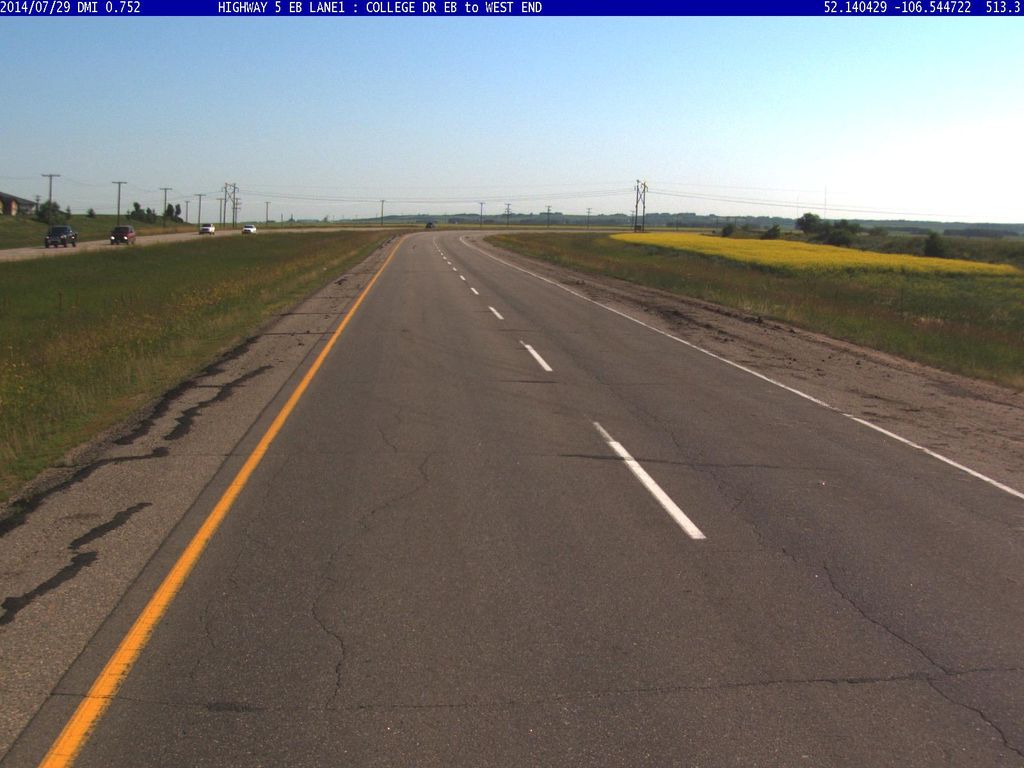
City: saskatoon